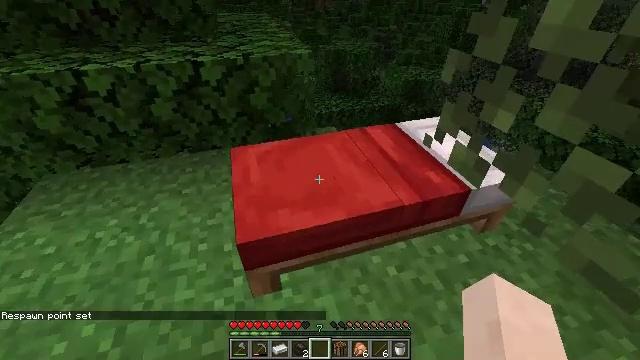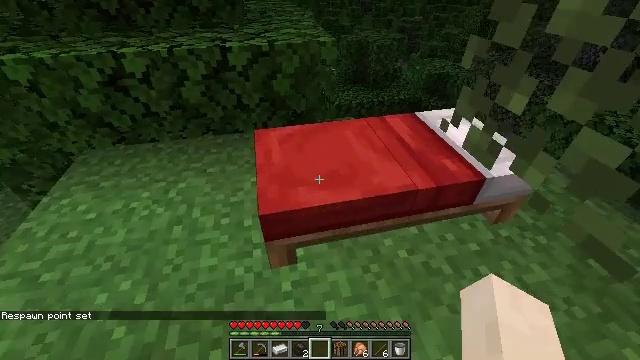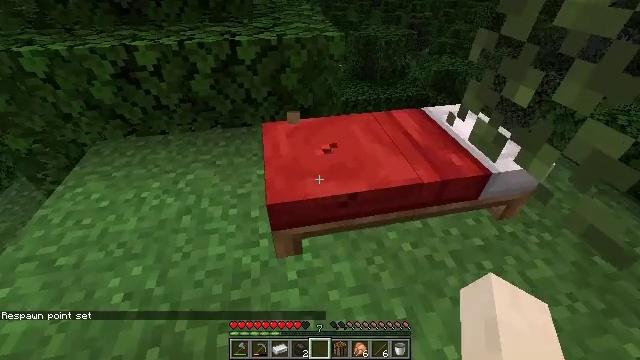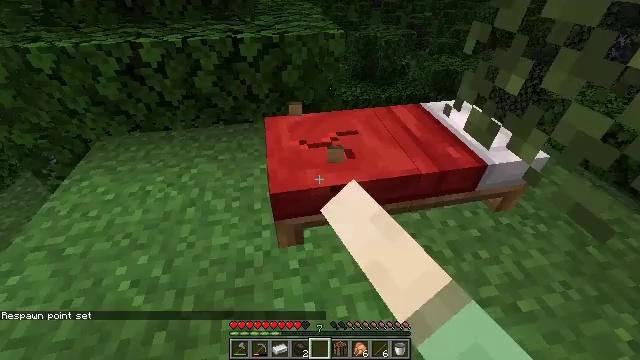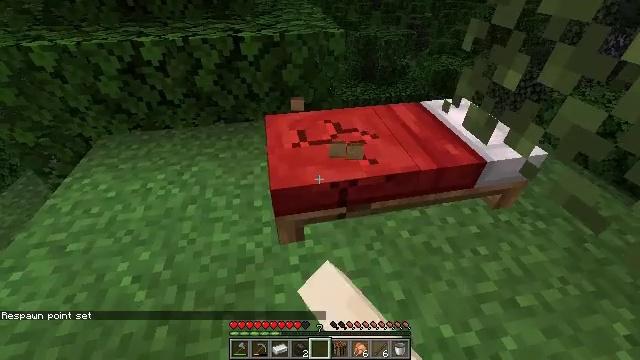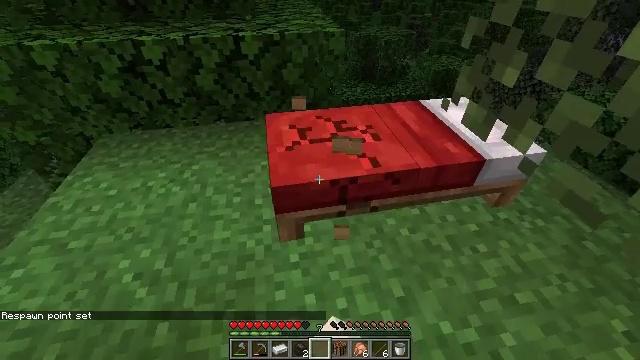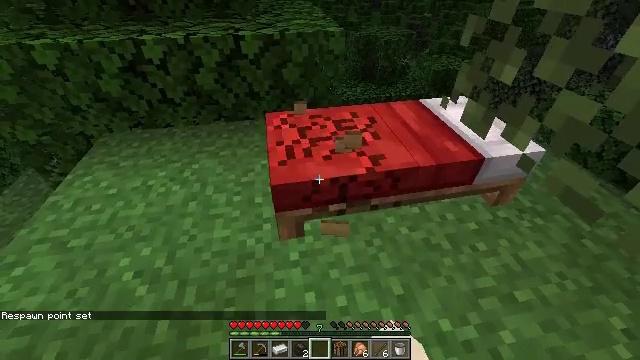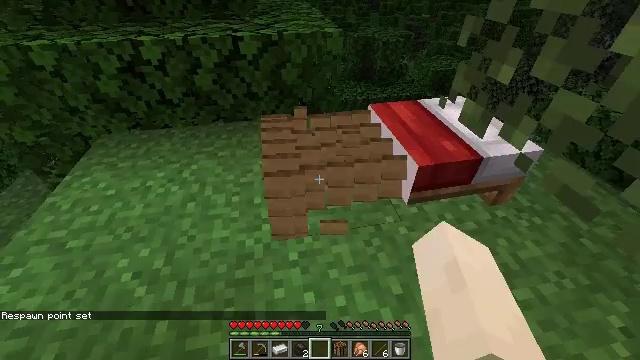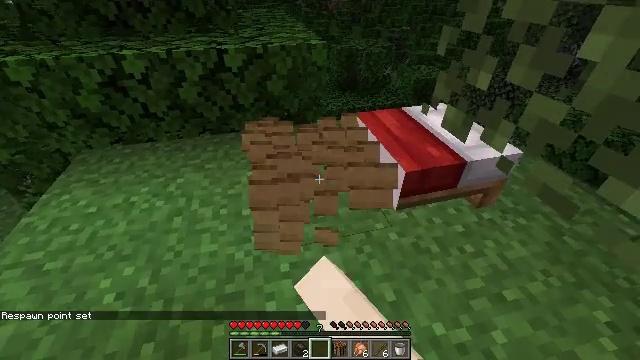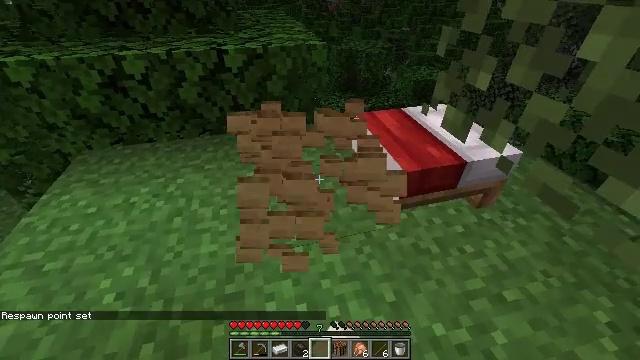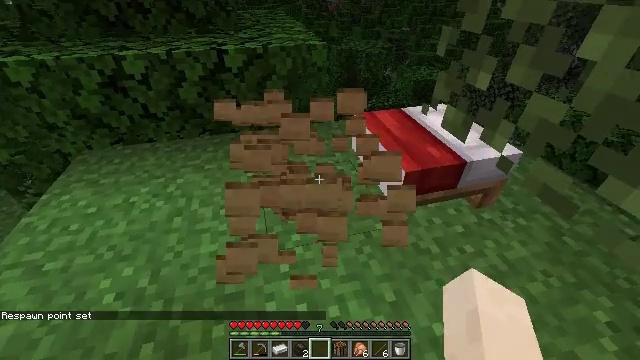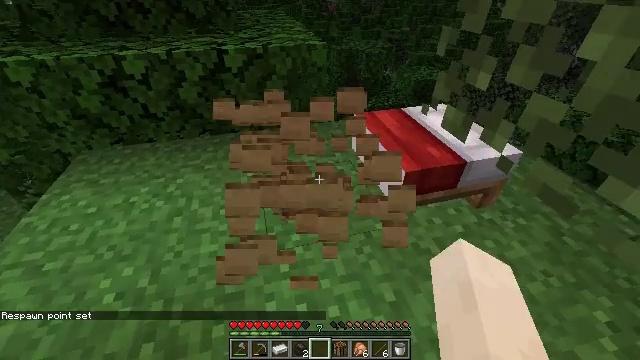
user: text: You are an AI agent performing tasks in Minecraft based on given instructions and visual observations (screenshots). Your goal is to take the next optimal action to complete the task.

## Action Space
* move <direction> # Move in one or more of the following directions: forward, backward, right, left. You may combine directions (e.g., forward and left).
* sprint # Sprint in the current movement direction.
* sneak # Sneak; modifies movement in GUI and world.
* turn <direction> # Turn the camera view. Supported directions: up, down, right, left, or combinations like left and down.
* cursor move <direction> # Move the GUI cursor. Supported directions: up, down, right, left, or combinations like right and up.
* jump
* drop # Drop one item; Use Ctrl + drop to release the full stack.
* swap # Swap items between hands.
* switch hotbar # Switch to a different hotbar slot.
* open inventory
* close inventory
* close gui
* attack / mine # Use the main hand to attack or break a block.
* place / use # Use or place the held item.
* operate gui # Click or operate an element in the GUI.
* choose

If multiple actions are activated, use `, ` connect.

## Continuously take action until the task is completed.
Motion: motion action
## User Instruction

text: Pick up the red bed for relocation.
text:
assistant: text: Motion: turn left and down
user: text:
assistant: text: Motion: turn left, attack / mine
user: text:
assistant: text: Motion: attack / mine
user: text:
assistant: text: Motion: attack / mine
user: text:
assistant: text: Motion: attack / mine
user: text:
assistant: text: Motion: attack / mine
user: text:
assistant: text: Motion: attack / mine
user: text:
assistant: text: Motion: turn right and up, attack / mine
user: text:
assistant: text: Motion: attack / mine
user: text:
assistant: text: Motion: attack / mine
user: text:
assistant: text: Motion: attack / mine
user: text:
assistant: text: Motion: attack / mine